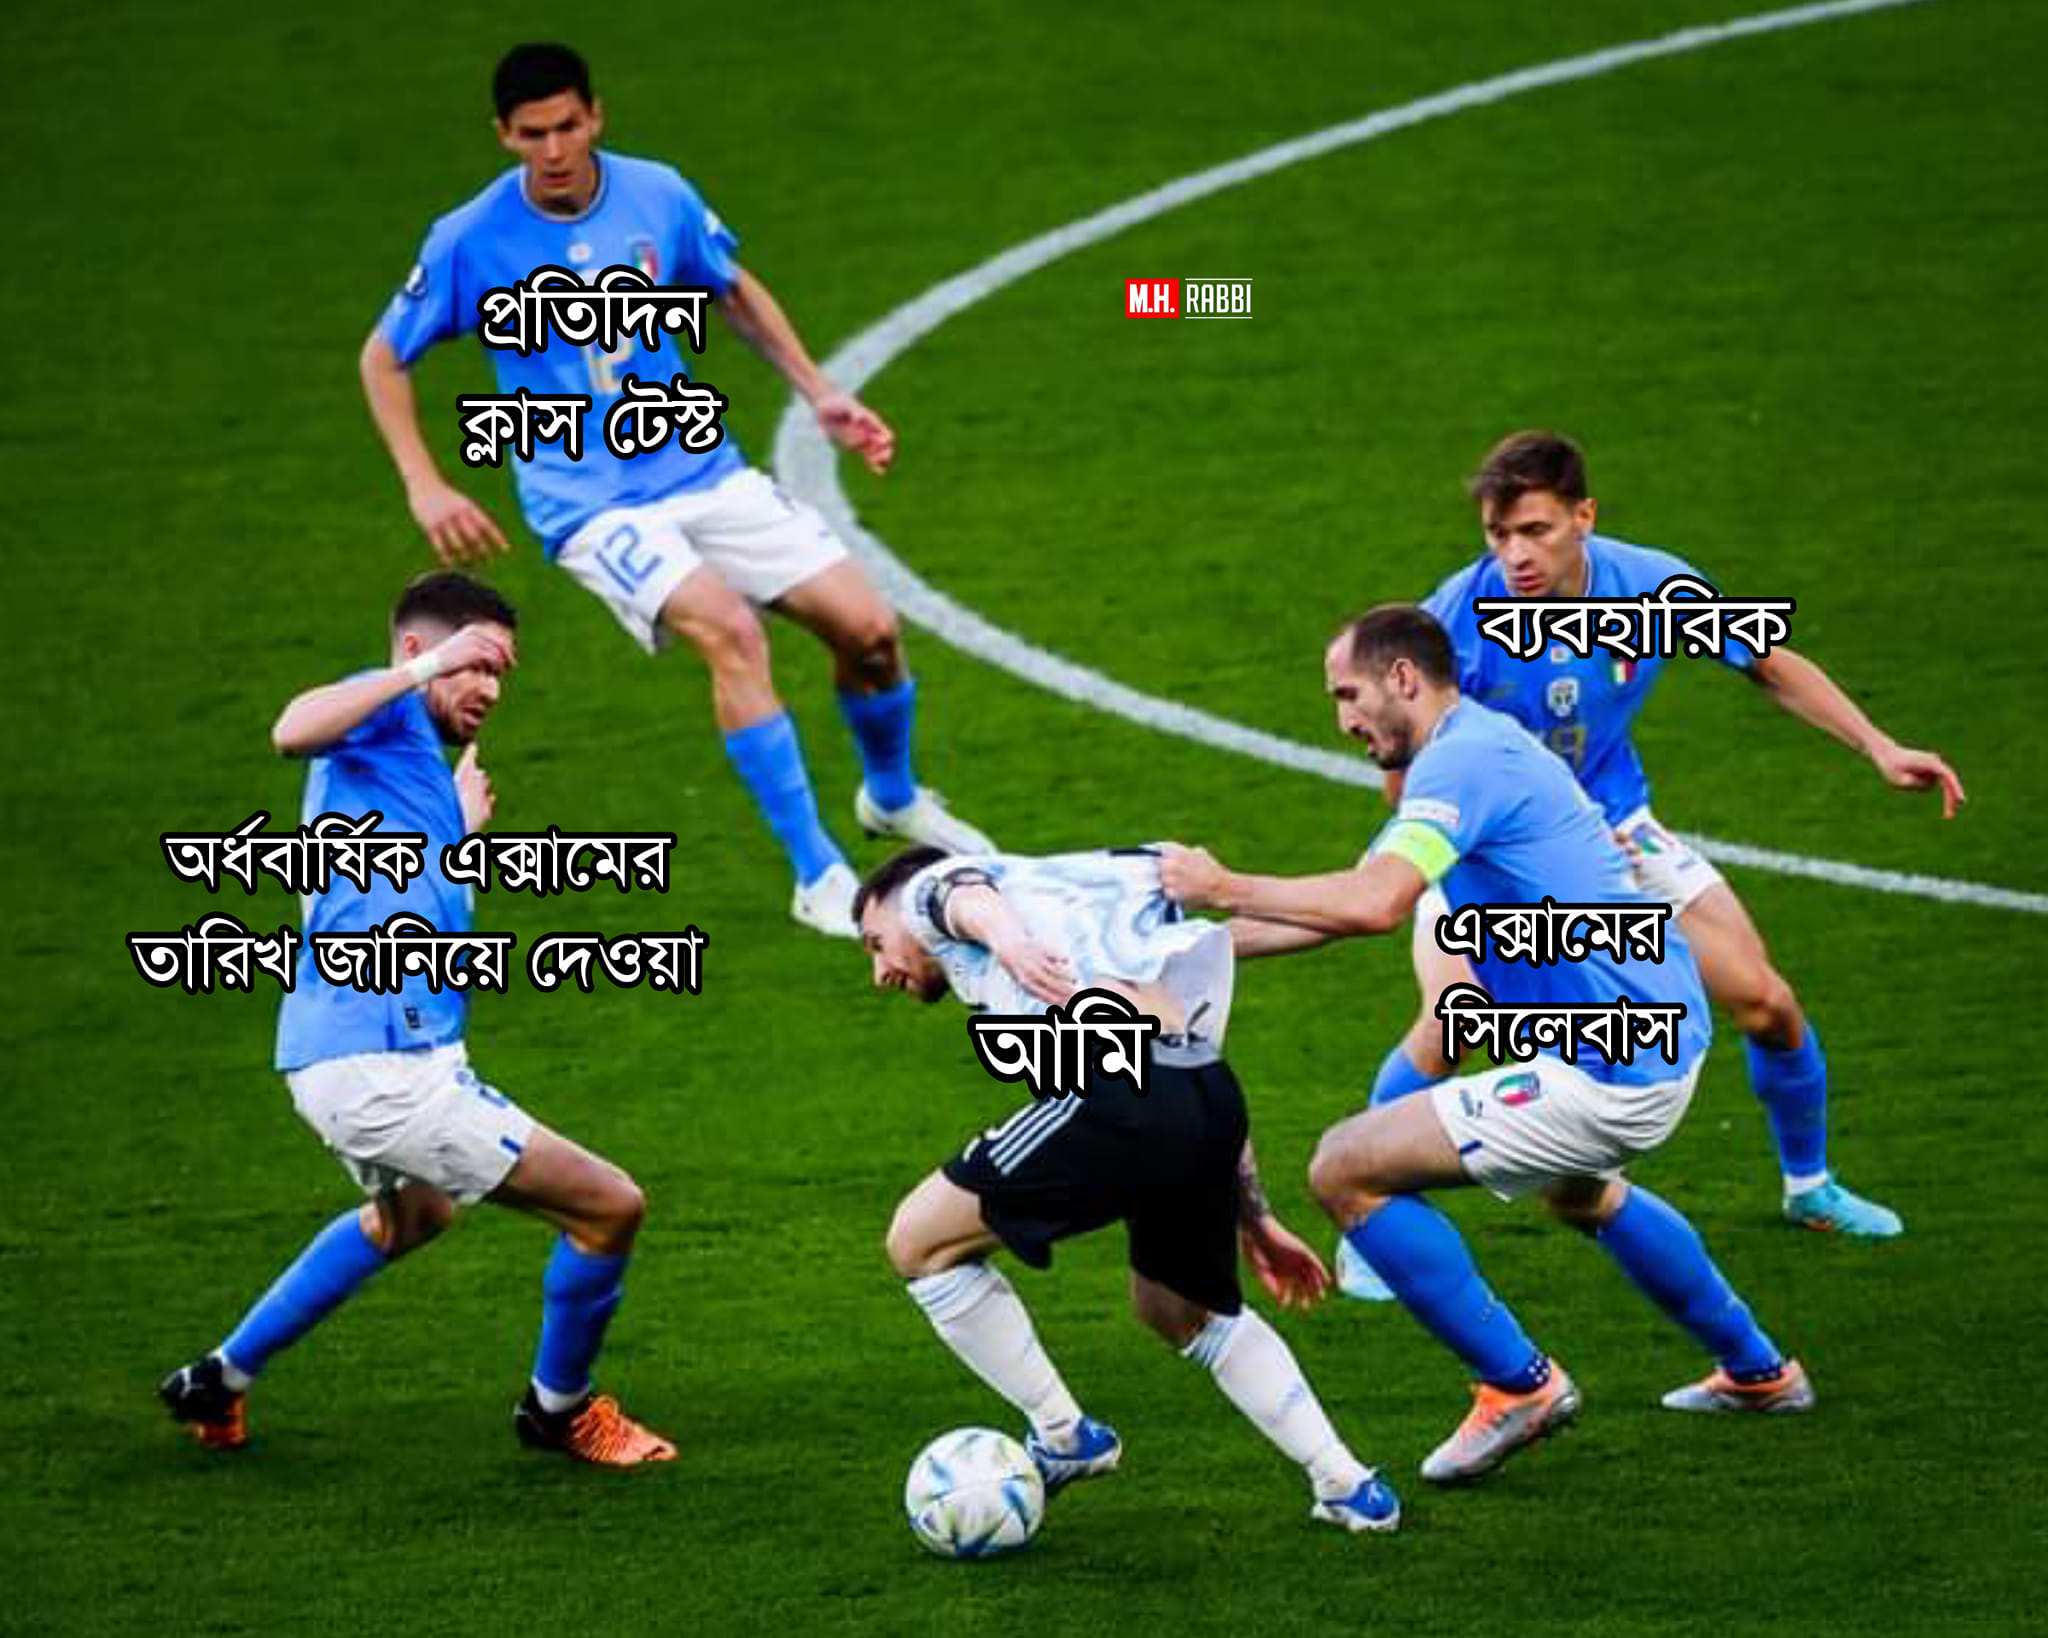
Caption: প্রতিদিন ক্লাস টেষ্ট    অর্ধবার্ষিক এক্সামের তারিখ জানিয়ে দেওয়া     আমি     ব্যবহারিক   এক্সামের সিলেবাস
Label: non-hate